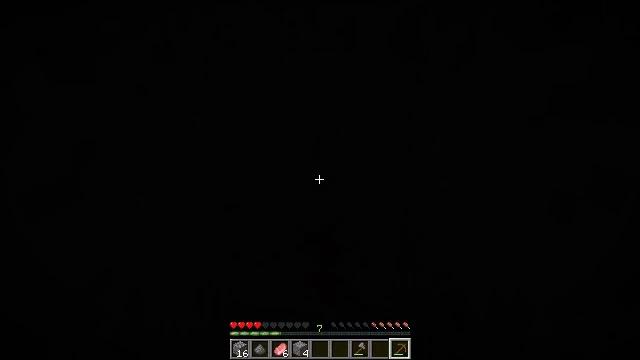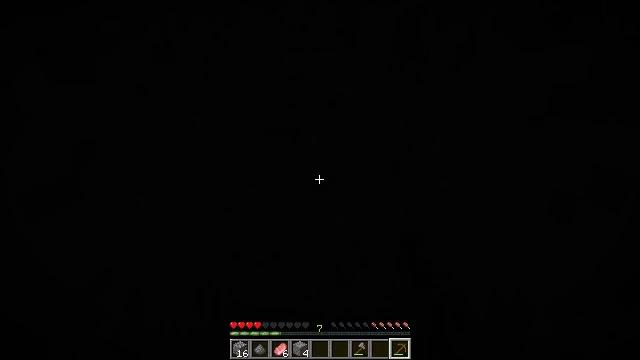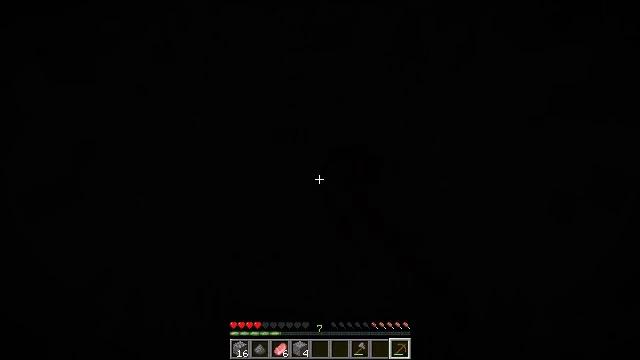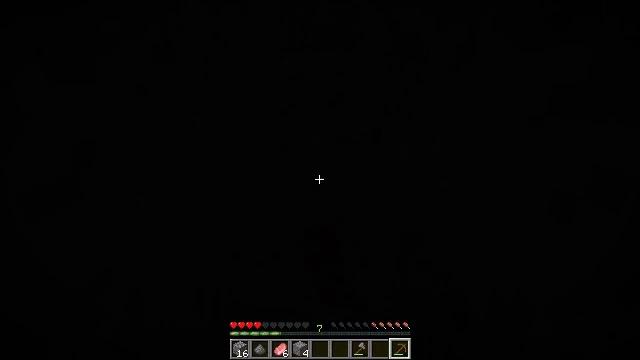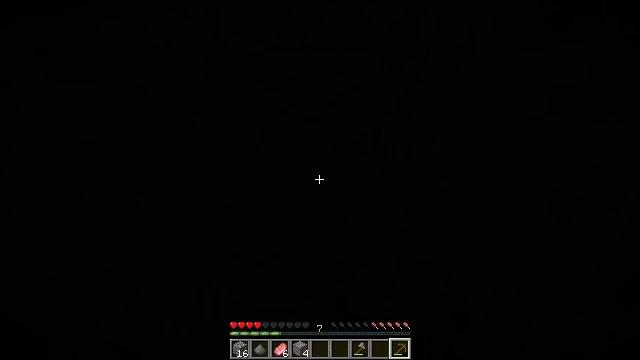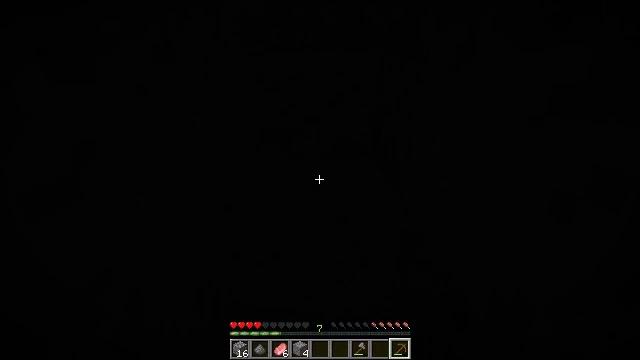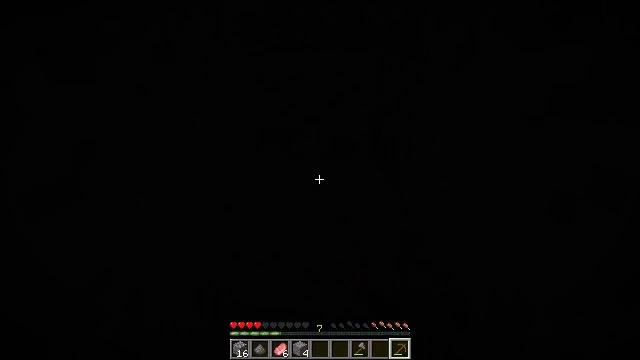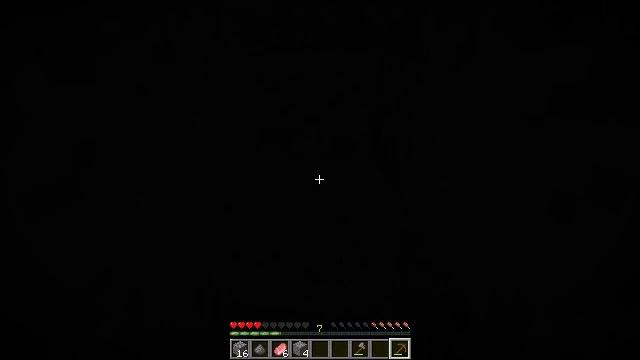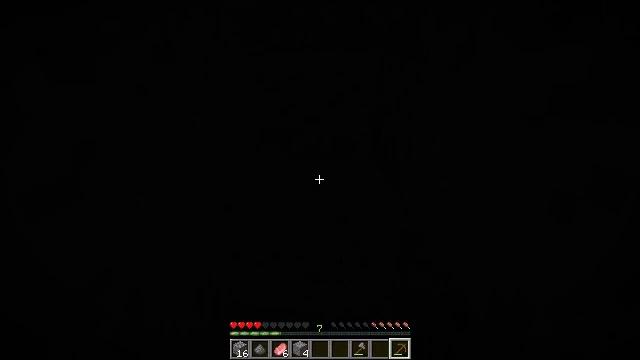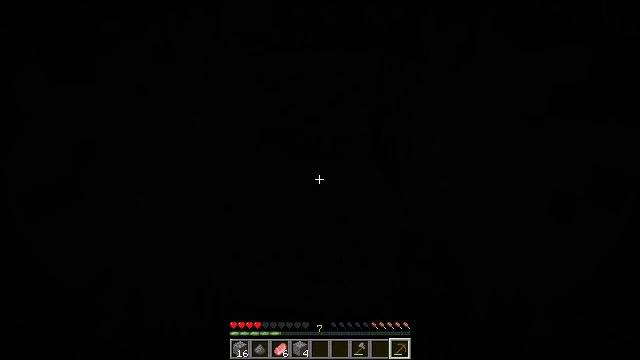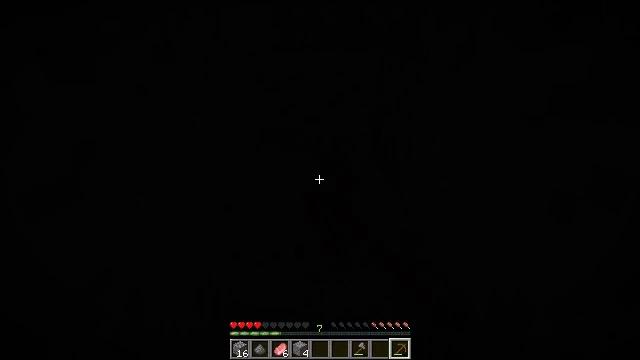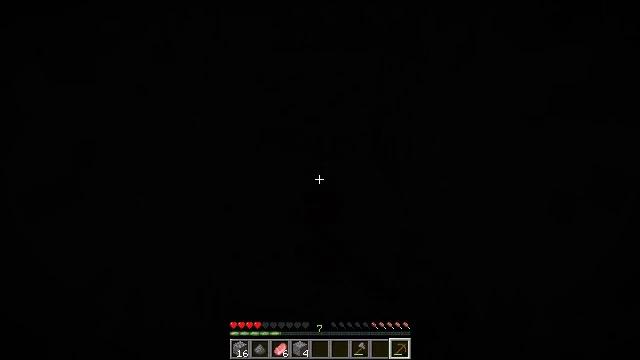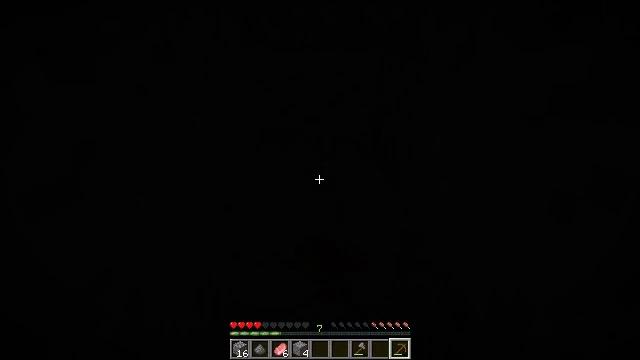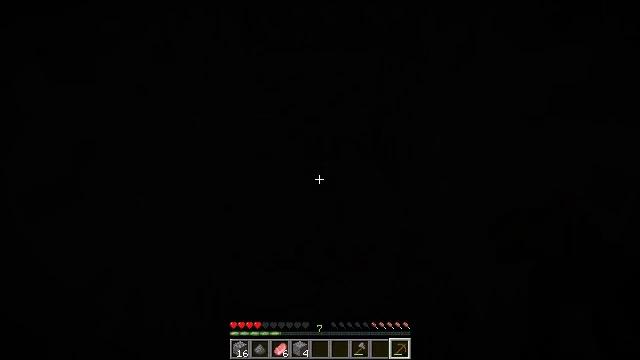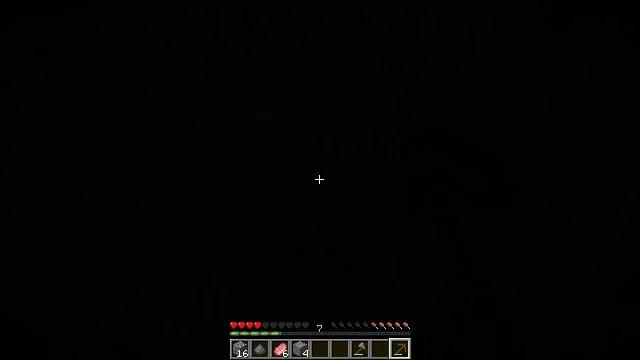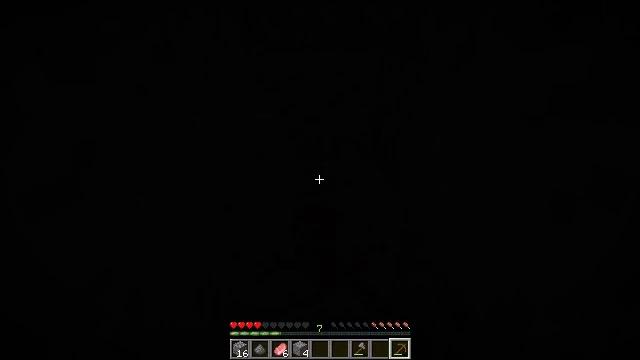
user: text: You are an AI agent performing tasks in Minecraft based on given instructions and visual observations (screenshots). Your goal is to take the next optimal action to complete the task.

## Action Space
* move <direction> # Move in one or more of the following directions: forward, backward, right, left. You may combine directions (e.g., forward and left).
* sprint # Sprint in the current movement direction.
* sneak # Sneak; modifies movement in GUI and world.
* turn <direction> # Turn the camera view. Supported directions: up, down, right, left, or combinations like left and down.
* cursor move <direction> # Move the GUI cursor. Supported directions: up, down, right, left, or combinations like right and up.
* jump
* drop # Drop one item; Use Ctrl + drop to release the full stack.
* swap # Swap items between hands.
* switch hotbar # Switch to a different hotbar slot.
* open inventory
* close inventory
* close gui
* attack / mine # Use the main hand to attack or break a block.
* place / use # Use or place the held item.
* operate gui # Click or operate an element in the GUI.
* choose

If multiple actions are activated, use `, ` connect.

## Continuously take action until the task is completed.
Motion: motion action
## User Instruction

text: Shovel up some gravel.
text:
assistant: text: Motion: attack / mine
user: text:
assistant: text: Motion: attack / mine
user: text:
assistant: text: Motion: attack / mine
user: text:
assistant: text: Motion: attack / mine
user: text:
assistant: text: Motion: attack / mine
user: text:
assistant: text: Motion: attack / mine
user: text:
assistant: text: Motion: attack / mine
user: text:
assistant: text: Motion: attack / mine
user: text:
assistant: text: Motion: attack / mine
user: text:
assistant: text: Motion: attack / mine
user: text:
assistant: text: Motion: attack / mine
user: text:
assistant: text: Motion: attack / mine
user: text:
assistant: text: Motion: attack / mine
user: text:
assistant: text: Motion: attack / mine
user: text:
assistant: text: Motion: attack / mine
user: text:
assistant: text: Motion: attack / mine
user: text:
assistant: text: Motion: attack / mine
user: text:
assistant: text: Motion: attack / mine
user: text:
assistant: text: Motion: attack / mine
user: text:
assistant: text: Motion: attack / mine
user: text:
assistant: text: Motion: attack / mine
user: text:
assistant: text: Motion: attack / mine
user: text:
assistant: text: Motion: attack / mine
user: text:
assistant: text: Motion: attack / mine
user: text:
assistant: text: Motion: attack / mine
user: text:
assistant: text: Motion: move forward, attack / mine
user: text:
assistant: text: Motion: move forward, attack / mine
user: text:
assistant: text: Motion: attack / mine
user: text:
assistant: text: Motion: attack / mine
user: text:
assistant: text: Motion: attack / mine